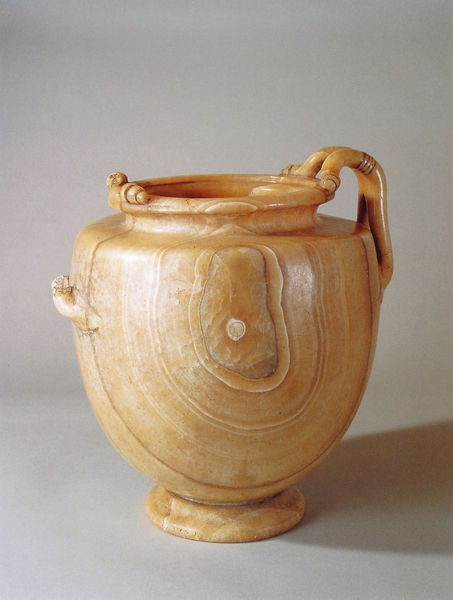
Titel: Kana - Krug
Standort: Quedlinburg (EU - D - Sachsen-Anhalt)
Schlagwörter: fuß, schatten, gelb, ocker, braun, orange, muster, stein, amphore, henkel, kanne, krug, vase, topf, rand, foto, griff, maserung, opal, onyx, schattten, gelborange, achat, halbedelstein, heinkel